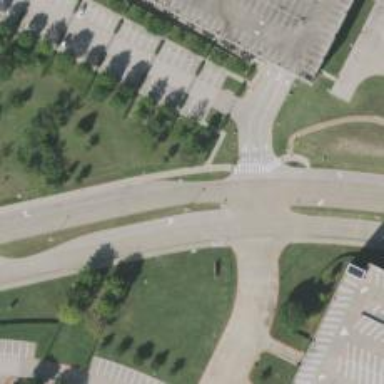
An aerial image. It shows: Tertiary road with separate sidewalk.